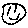
Label: smiley face